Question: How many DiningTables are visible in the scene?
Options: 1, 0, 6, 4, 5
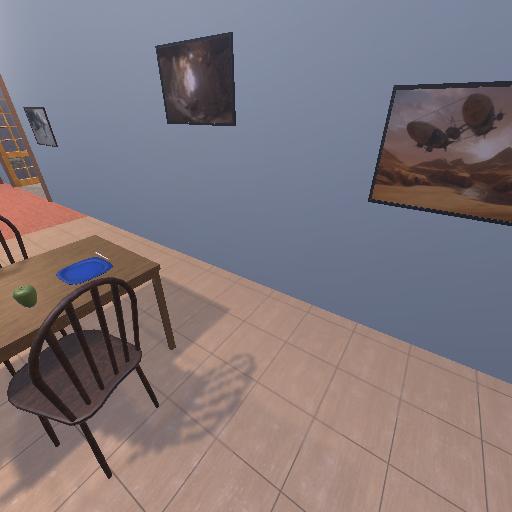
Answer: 1